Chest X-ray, PA view. Patient: 39 years old, sex F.
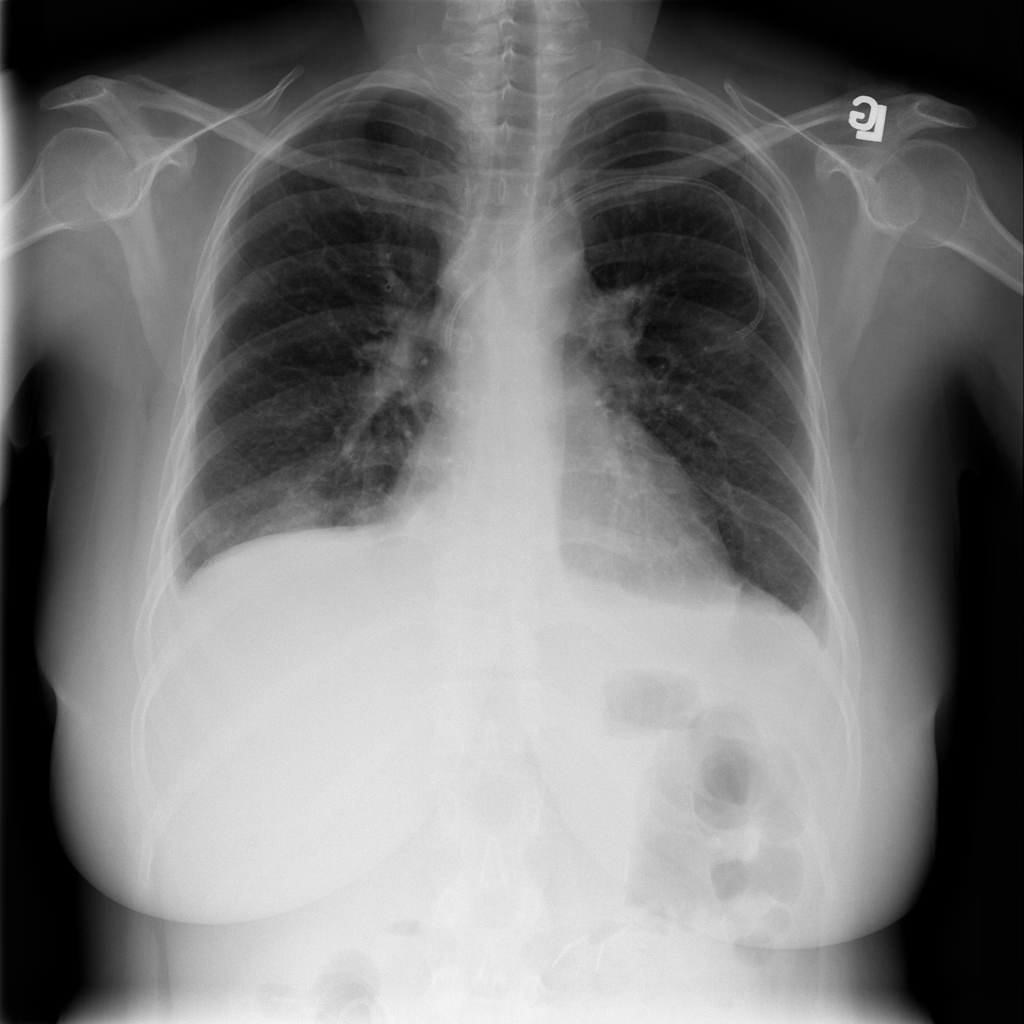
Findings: Effusion